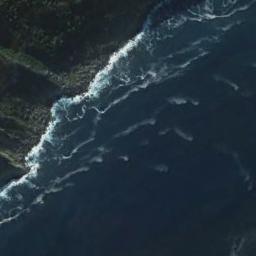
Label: beach